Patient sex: M
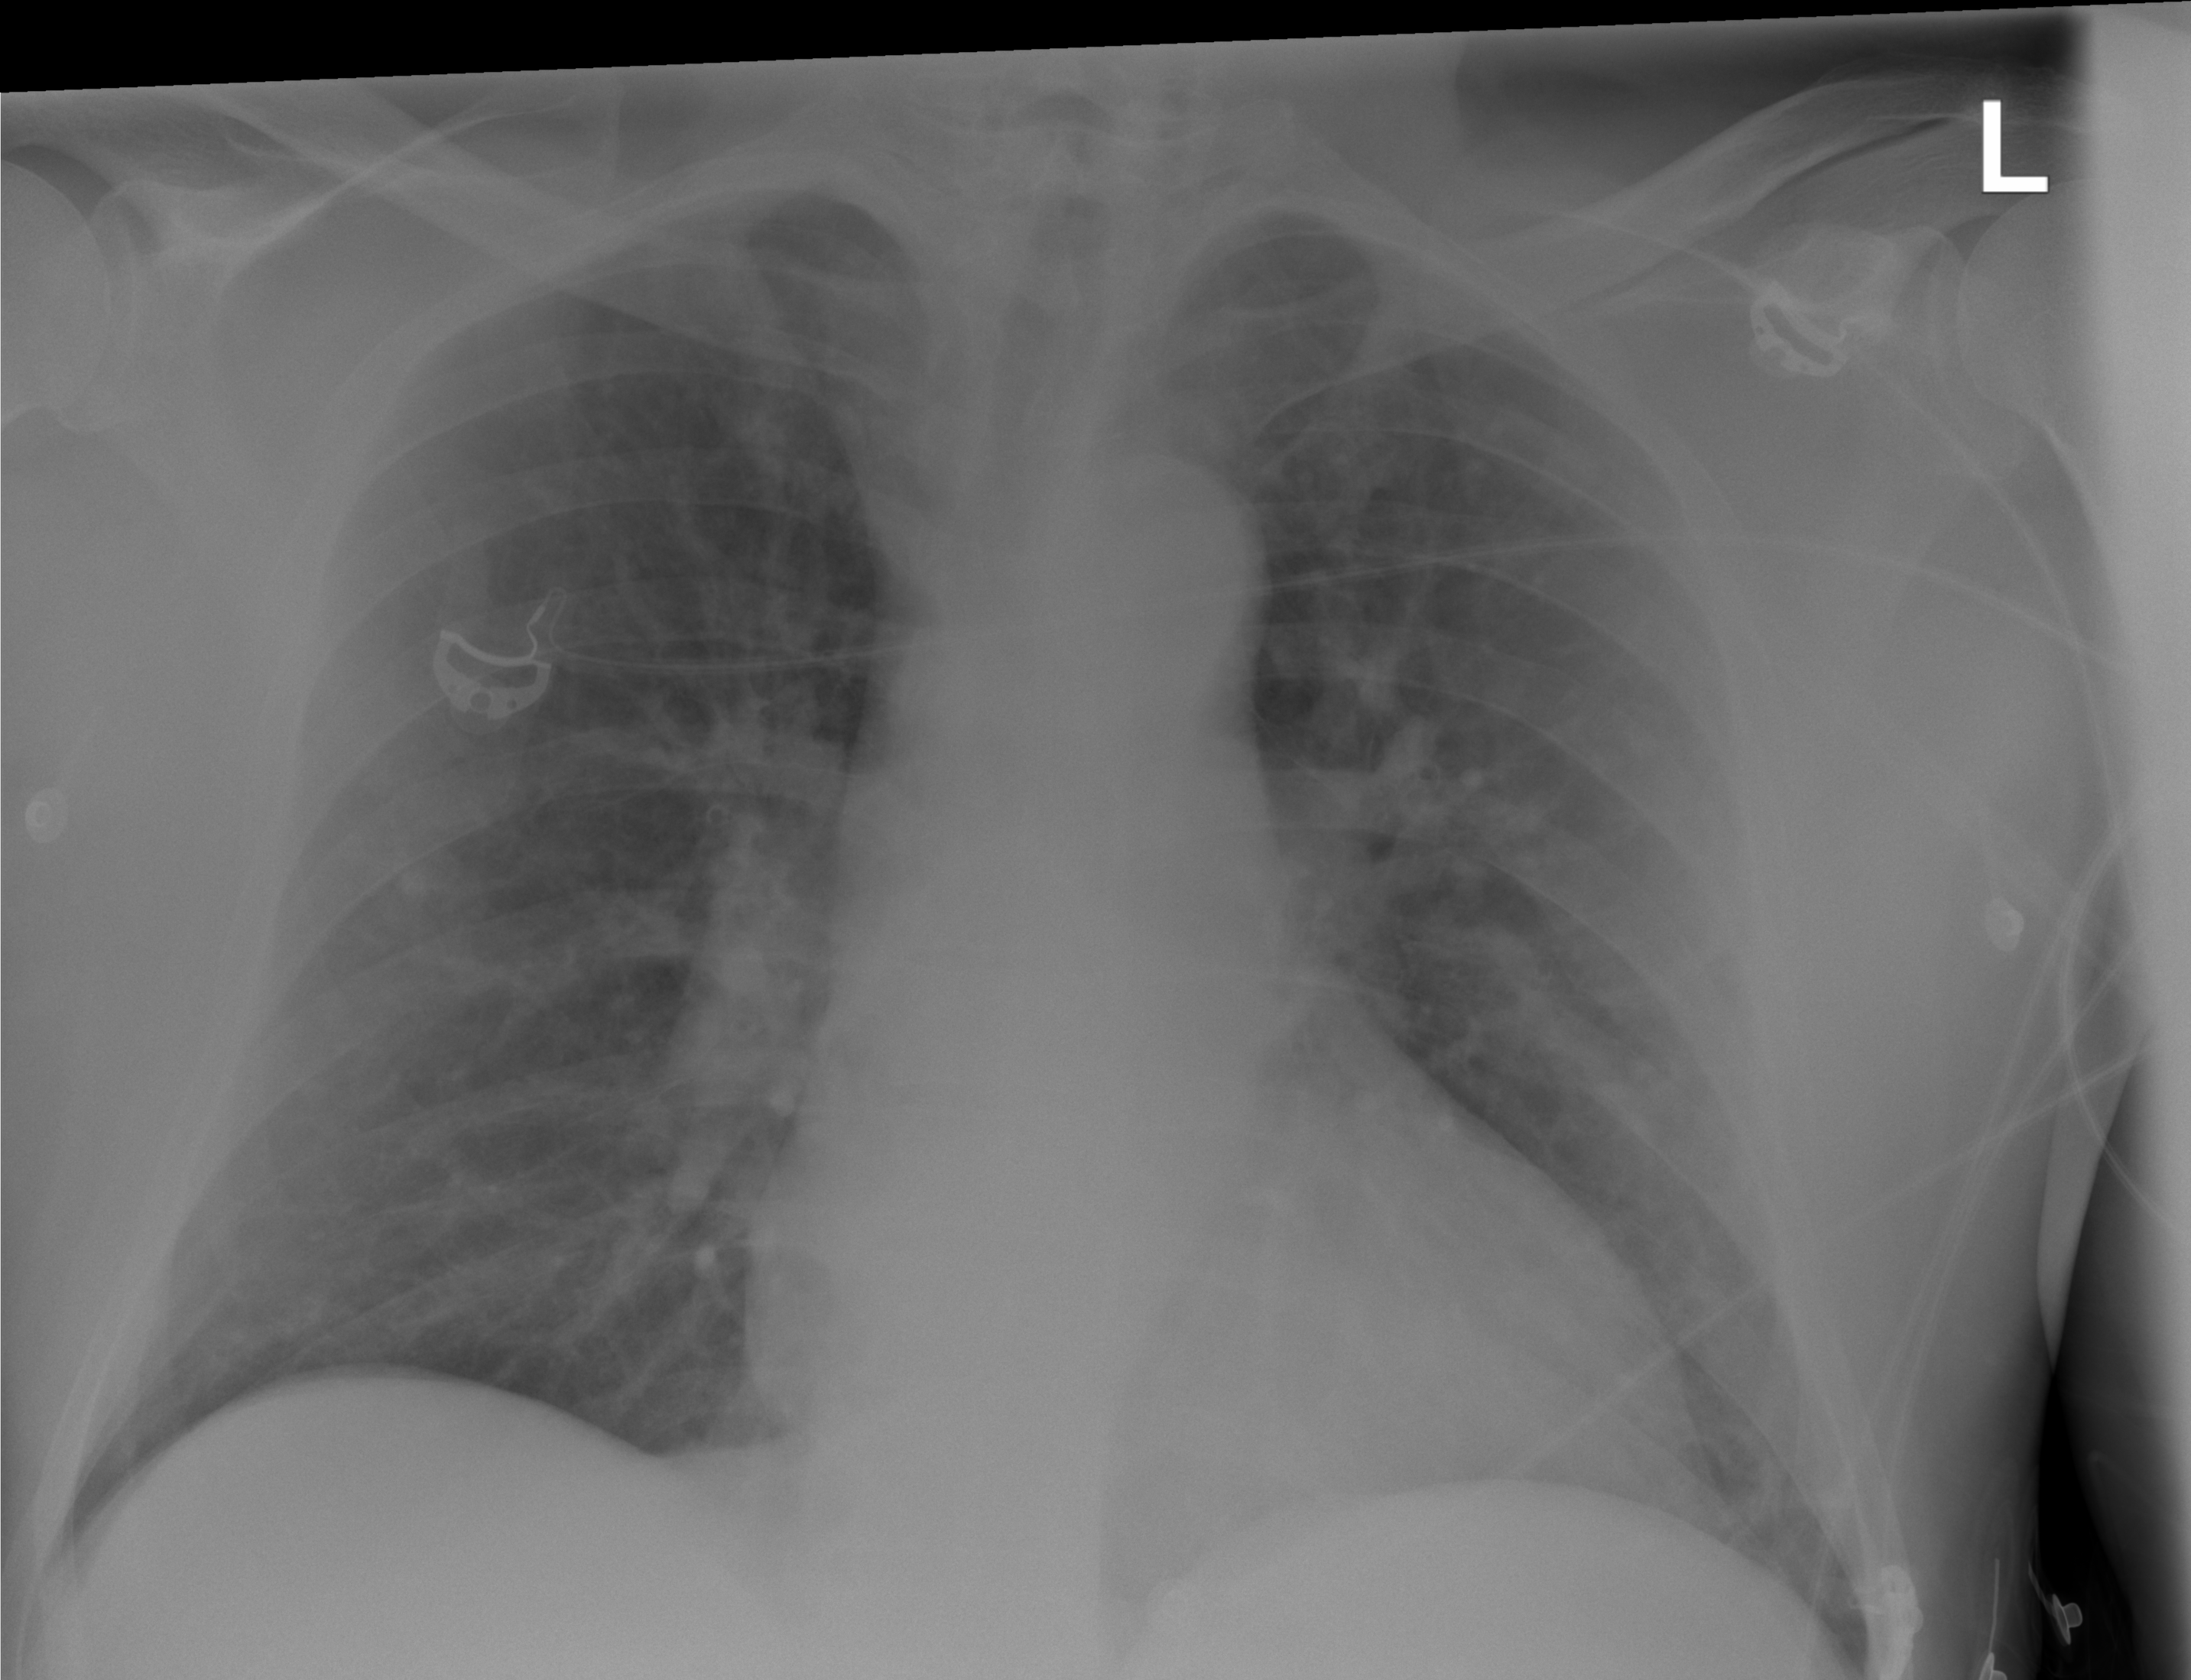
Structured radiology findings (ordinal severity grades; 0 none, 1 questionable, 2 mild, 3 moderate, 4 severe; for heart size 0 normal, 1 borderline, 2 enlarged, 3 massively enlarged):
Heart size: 0
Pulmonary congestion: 2
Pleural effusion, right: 0
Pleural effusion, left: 0
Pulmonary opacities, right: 0
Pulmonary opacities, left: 0
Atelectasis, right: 0
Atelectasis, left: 0